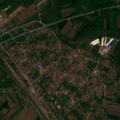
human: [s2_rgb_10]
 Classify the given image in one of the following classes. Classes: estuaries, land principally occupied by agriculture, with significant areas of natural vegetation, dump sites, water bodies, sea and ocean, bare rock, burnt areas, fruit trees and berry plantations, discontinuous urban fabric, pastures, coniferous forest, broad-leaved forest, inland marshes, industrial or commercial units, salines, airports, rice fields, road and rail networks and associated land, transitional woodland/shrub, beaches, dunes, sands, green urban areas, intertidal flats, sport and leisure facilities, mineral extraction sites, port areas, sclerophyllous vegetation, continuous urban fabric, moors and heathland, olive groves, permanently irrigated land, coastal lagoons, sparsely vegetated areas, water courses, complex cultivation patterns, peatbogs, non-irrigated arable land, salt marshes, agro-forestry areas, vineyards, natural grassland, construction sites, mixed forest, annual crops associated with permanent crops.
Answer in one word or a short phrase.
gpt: discontinuous urban fabric, non-irrigated arable land, complex cultivation patterns, land principally occupied by agriculture, with significant areas of natural vegetation